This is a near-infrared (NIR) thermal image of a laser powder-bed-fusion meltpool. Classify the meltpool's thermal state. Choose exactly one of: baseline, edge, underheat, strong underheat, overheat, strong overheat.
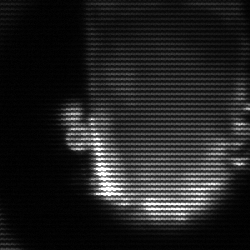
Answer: baseline